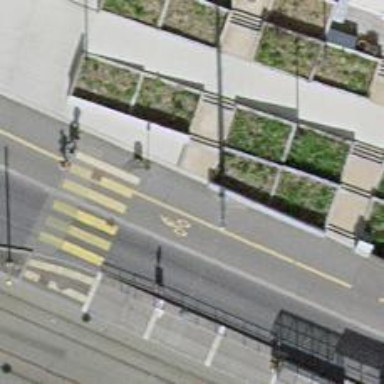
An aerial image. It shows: Set of steps on the road.